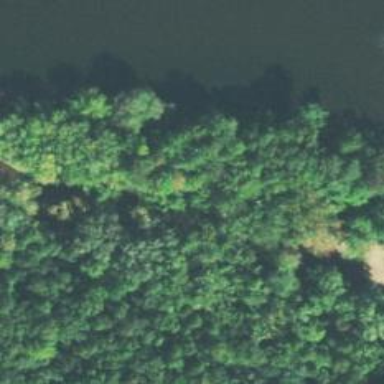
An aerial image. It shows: Beautiful woodland area.